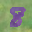
Label: 8